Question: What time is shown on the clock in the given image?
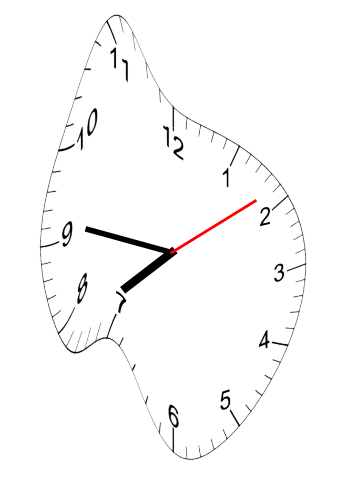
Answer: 07:46:09